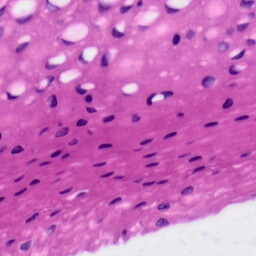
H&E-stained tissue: Tonsil